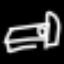
Label: bed